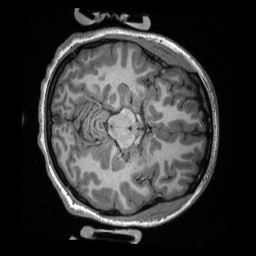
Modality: T1w
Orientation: axial
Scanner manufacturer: siemens
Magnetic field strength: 3 T
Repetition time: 2.3 s
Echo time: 0.00308 s